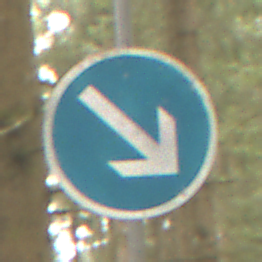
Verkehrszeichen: VorgeschriebeneVorbeifahrtRechts
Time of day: MorningAfternoon
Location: Outdoor (Nature)
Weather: Overcast
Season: Winter
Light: Natural